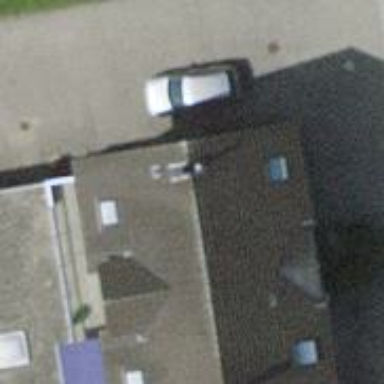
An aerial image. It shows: Car repair shop.